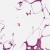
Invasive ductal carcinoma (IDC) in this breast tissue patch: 0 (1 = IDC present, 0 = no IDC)